Question: What is the value of the measurement in the image?
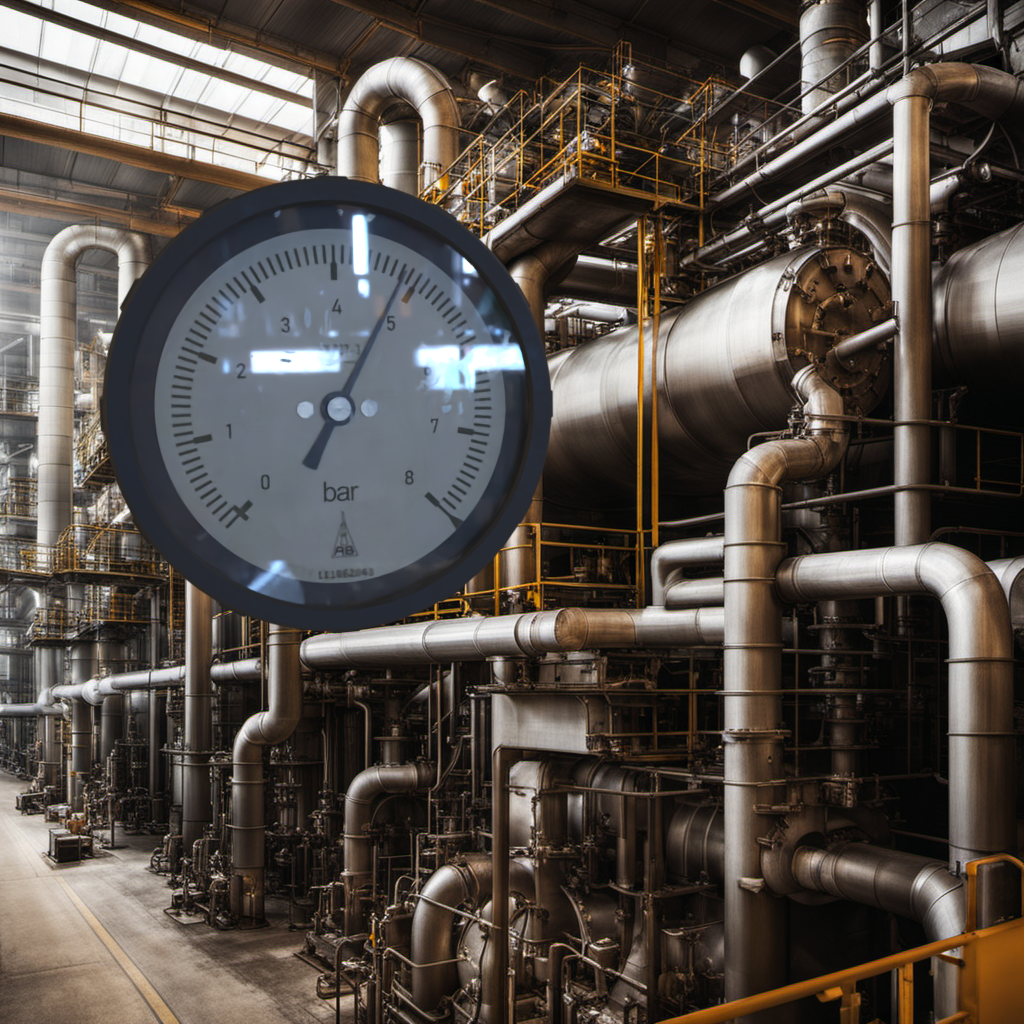
Answer: The result is 4.83
Question: What is the value range of this measurement?
Answer: The range is from 0 to 8
Question: What is the minimum and maximum value range of this measurement?
Answer: The minimum value is 0 and the maximum value is 8